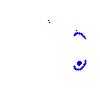
Particle: pion